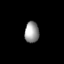
Tissue: lung
Cell type: Endothelial cells
Senescence score: 0.6535
Nuclear area (px): 295
Mean DAPI intensity: 151.946